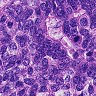
Metastatic tissue present: yes